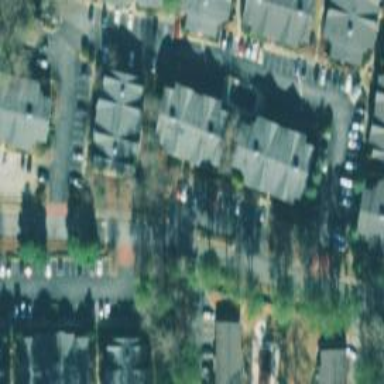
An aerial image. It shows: Residential road with asphalt surface. Sidewalk is present on the left side.